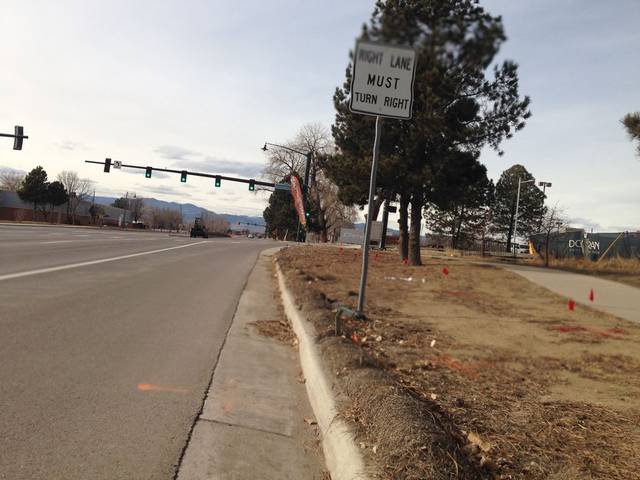
Region: United States
Coordinates: 39.857, -105.06